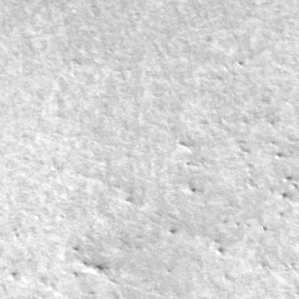
Label: frost